Question: Is there a way to round the corners of a QLineEdit widget? If not is there a similar widget I could do this to?

()
'''
QLineEdit *lineEdit = new QLineEdit;
lineEdit -> setStyleSheet("QLineEdit { border: 2px solid gray;"
"border-radius: 5px;}");
'''
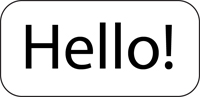
Answer: You can use to set styles of Qt components just like you would use them in making a website. You can set a stylesheet in two ways: in your application's code, or in QtDesiner.
To do it in (which is most convenient), right-click on the component which you have placed on the form, and press "Edit StyleSheet" (or maybe "Change Stylesheet", sorry, my Qt is not it English, so I'm not sure about the exact name of the option). A window will open that will let you edit the element's style sheet.
It is very convenient because it has some useful options like adding resources or colors or fonts right there, and you just need to press a couple of buttons to set the option you need through the GUI without the need to type or even to know CSS syntax.
From the , you can do it like this (example):
'''
SomeComponent->setStyleSheet("QLineEdit { border-radius: 5px; }");
'''
<URL> is the documentation about the stylesheets.